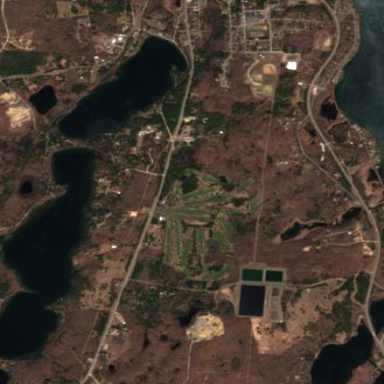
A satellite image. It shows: Golf course surrounded by greenery.